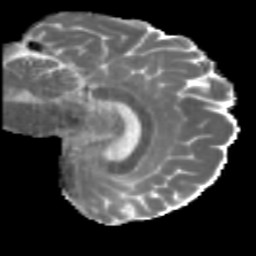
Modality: MD
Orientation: sagittal
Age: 46
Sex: male
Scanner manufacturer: siemens
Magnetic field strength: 3 T
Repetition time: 5 s
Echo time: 0.092 s